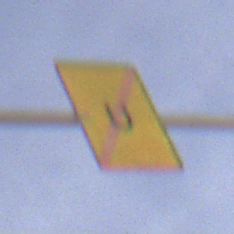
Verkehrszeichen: EndeUmleitung
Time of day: MorningAfternoon
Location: Outdoor (Nature)
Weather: PartlyCloudy
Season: NotSpecified
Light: Natural